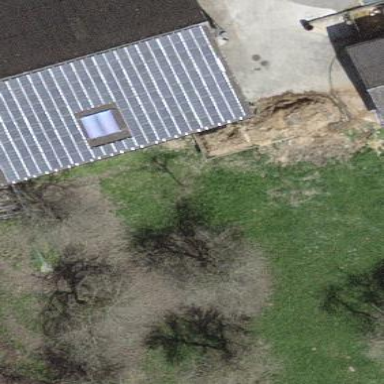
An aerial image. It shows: Solar power generator utilizing photovoltaic technology with solar photovoltaic panels.